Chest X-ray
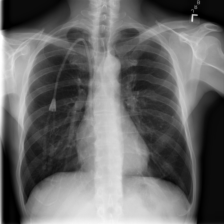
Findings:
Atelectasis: negative
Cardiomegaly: negative
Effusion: negative
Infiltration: negative
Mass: negative
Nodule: negative
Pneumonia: negative
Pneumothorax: negative
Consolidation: negative
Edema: negative
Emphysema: negative
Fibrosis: negative
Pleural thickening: negative
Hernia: negative